Platform: macOS
Application: Chrome
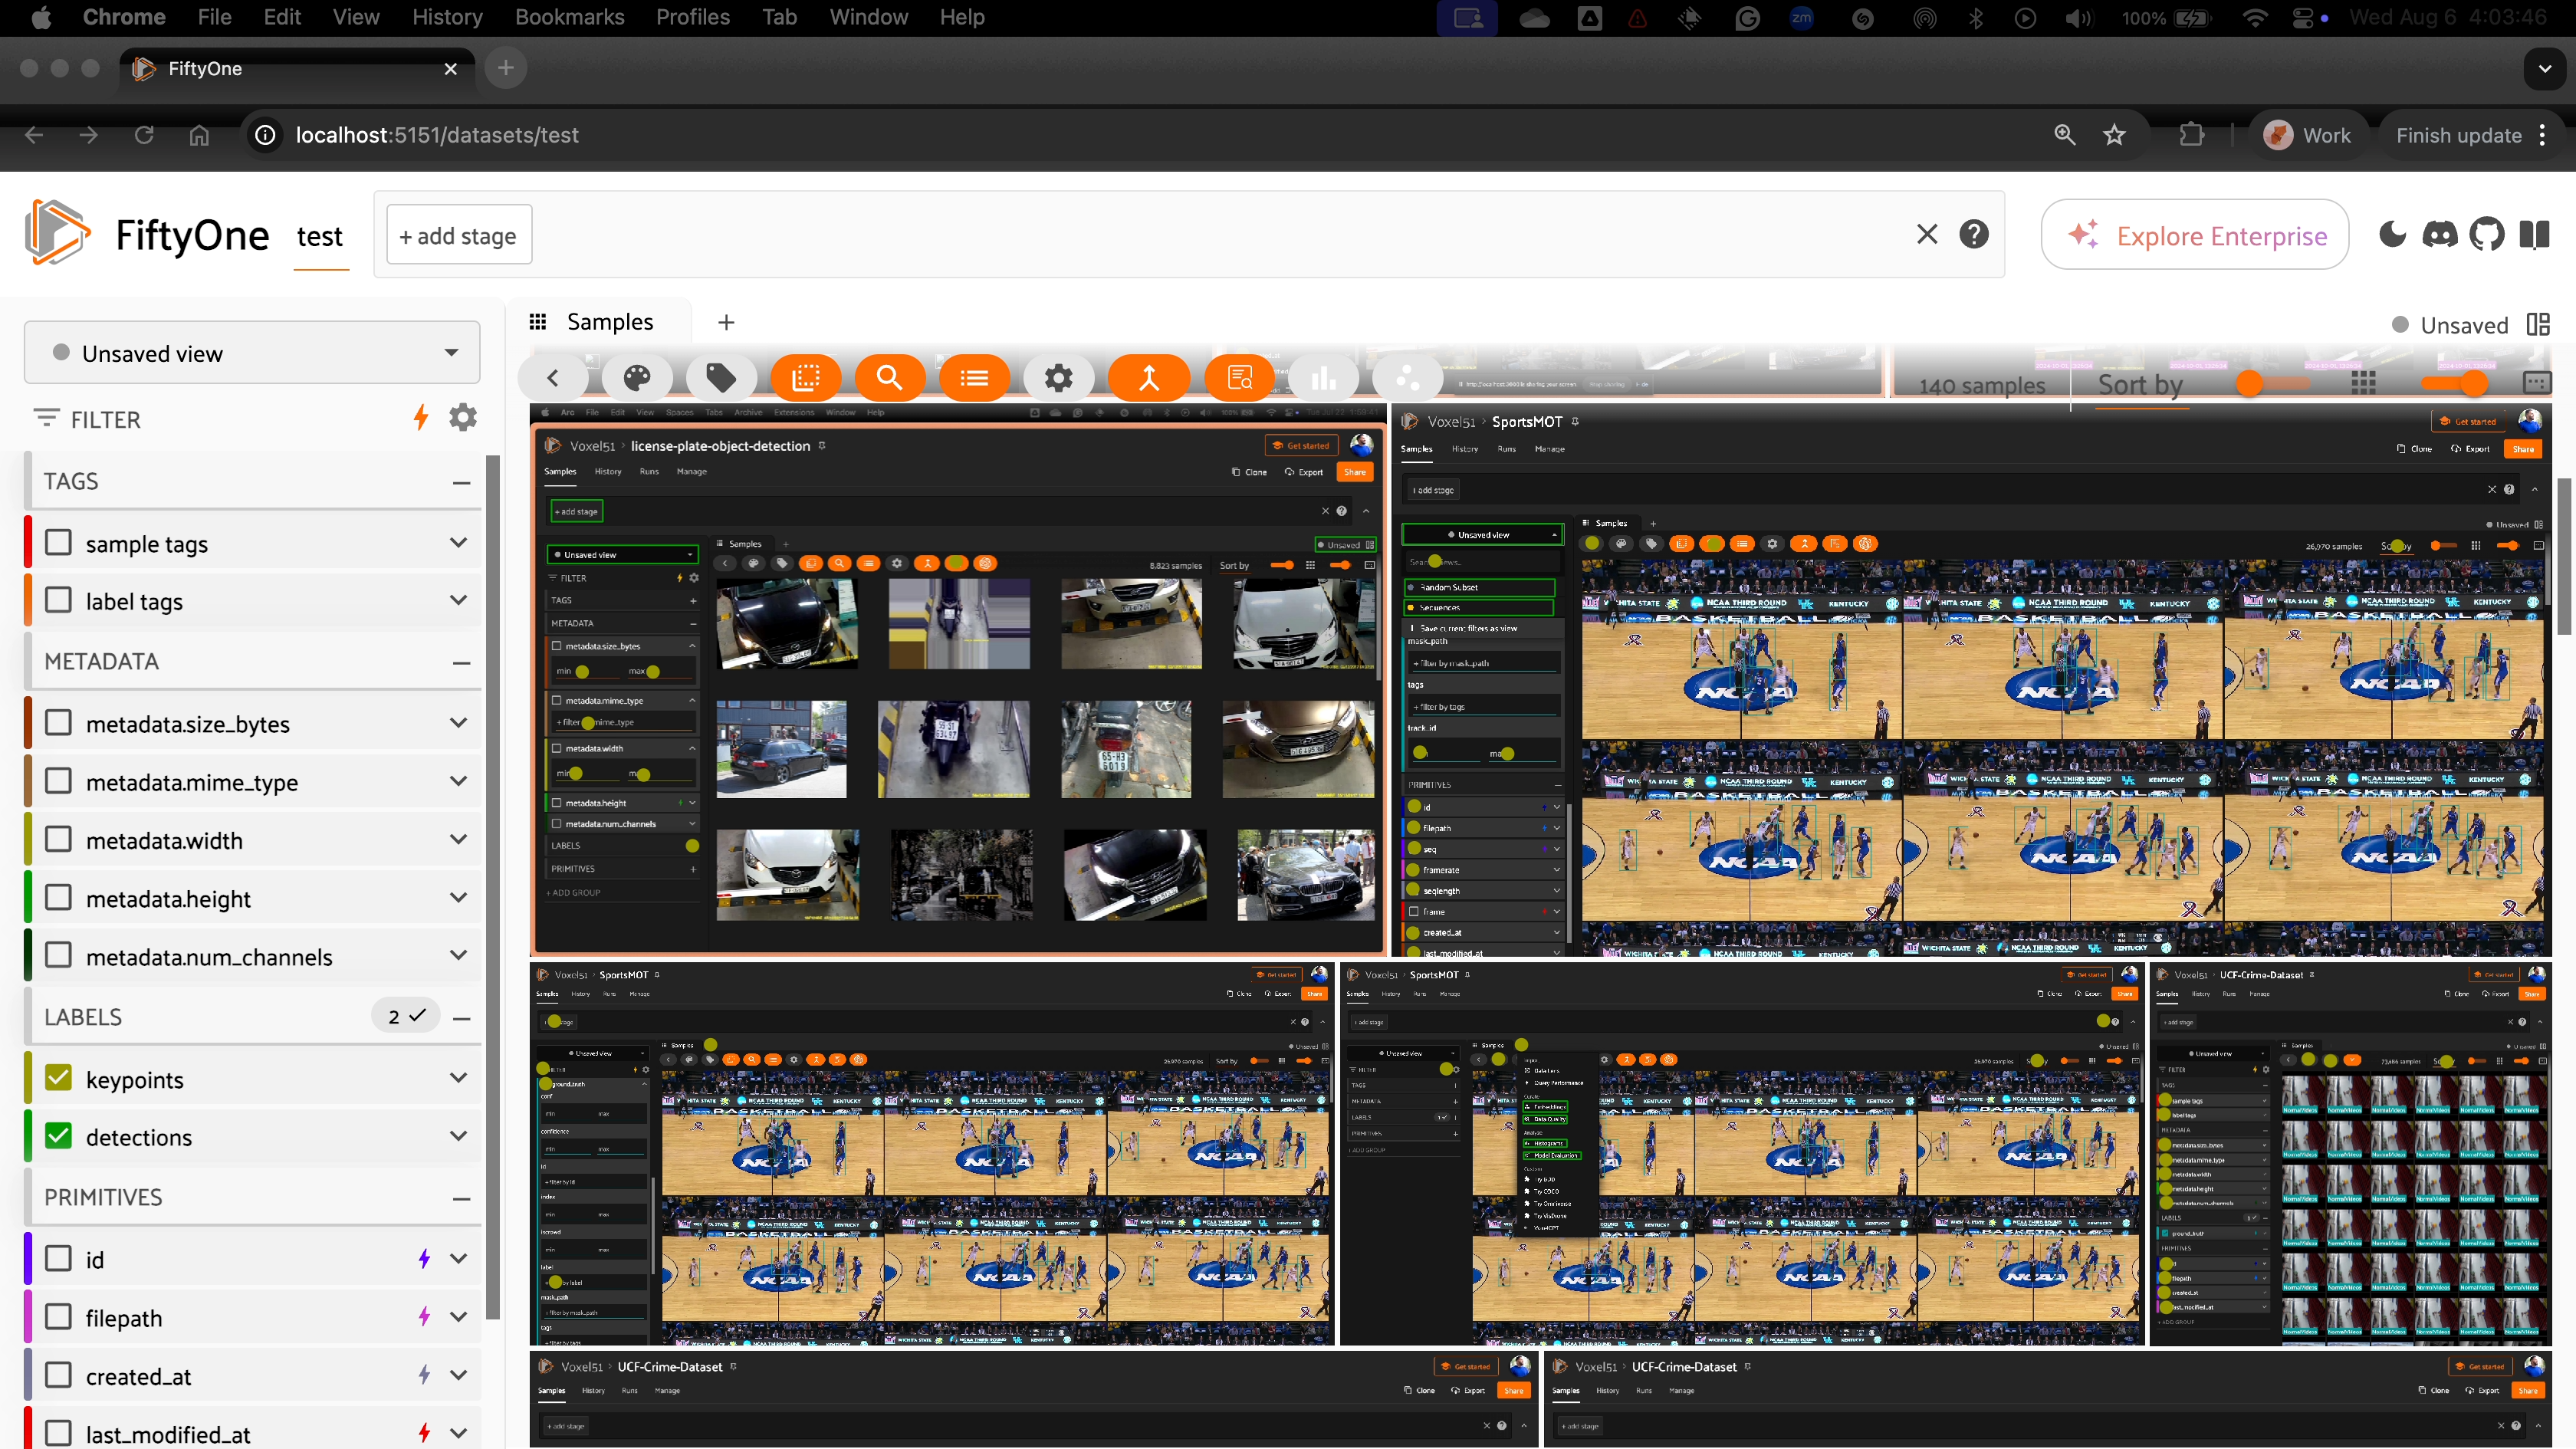
task_description: Show available filter options for the metadata.height field located in the metadata group in the sidebar
action_type: click
element_info: Icon
steps_since_start: 1